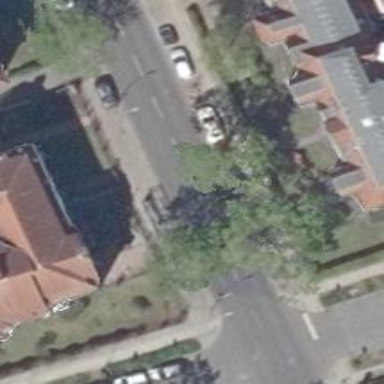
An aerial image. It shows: Avenue lined with broadleaved deciduous trees.